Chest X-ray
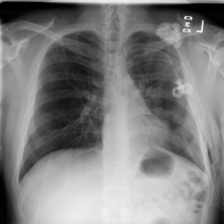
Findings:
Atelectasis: negative
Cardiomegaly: negative
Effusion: negative
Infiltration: negative
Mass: positive
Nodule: negative
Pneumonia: negative
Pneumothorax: positive
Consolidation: negative
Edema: negative
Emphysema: positive
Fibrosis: negative
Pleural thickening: negative
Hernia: negative